Question: I want Clear button like this in front of every textbox to clear its text. You can see this type of clear buttons in Internet Explorer. But that's IE's default functionality.
I can only use CSS, HTML and JAVASCRIPT.. unfortunately I can't use Jquery. So is there any method to do this?
Thanks

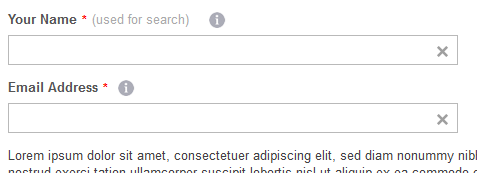
Answer: JavaScript
'''
window.onload = function(){
var span = document.getElementsByClassName('clear'), i;
for(i = 0; i < span.length; i++){
(function(i){
span[i].onclick = function(){
span[i].parentNode.getElementsByTagName('INPUT')[0].value = '';
};
})(i);
}
};
'''
HTML
'''
<form>
<div class="wrapper">
<input type="text" name="firstname" value="" class="textbox" />
<span class="clear">x</span>
</div>
<div class="wrapper">
<input type="text" name="lastname" value="" class="textbox" />
<span class="clear">x</span>
</div>
</form>
'''
CSS
'''
.clear{
position:absolute;
top:2px;
right:5px;
cursor:pointer;
}
.textbox {
width:100%;
}
.wrapper {
width:200px;
position:relative;
}
'''
<URL>
---
A sidenote to the other answers: Assuming that there's only one element and using 'getElementById('clear')' isn't a good idea.